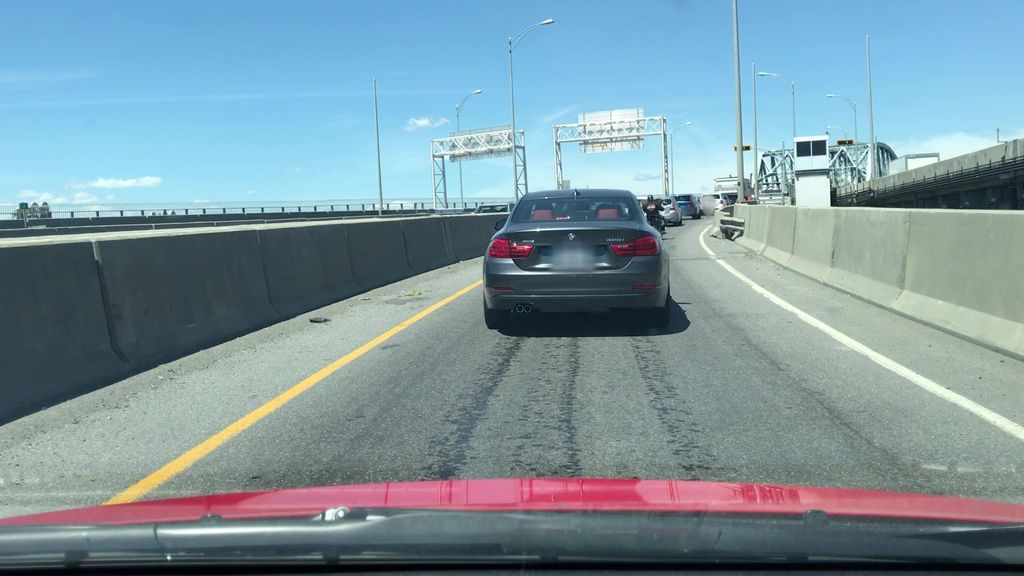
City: montreal